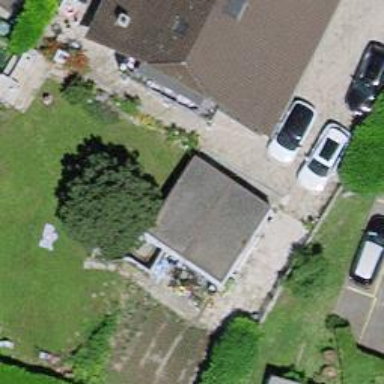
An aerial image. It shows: Garage.